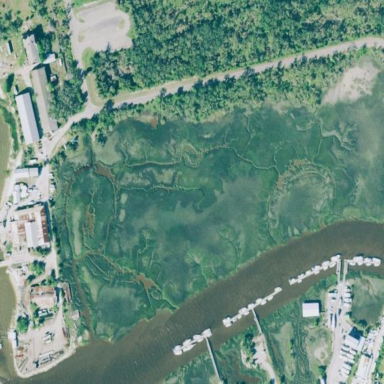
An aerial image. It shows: Saltmarsh wetland area.